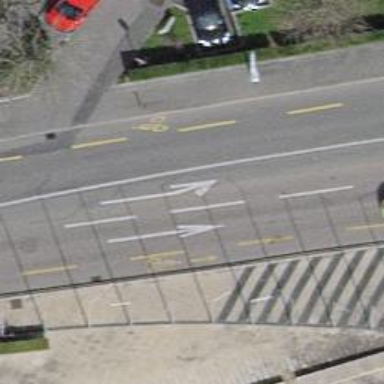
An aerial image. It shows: Tertiary road with asphalt surface including cycle lane.